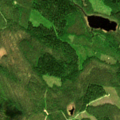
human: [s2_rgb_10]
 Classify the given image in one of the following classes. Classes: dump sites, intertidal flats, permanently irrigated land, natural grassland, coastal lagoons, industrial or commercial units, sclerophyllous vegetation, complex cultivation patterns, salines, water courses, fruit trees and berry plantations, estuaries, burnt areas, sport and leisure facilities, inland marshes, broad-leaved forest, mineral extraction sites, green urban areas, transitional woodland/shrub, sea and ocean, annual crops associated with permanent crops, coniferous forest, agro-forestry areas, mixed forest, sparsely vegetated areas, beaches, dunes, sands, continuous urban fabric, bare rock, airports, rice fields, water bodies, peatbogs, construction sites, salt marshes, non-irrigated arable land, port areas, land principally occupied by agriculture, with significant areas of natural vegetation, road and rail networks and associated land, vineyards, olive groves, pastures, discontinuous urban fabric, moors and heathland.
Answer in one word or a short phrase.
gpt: coniferous forest, mixed forest